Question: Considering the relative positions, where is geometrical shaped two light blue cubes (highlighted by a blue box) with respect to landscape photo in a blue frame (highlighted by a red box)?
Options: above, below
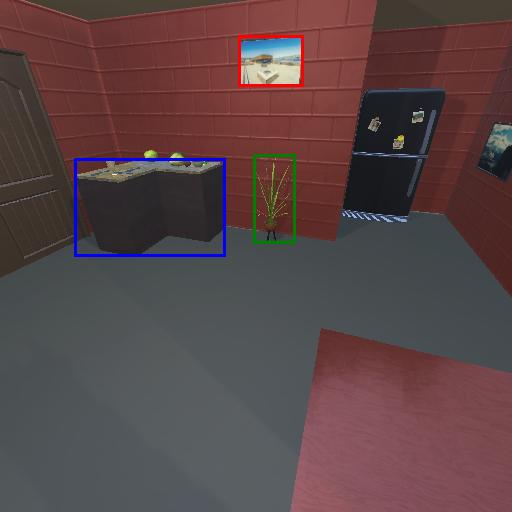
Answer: above